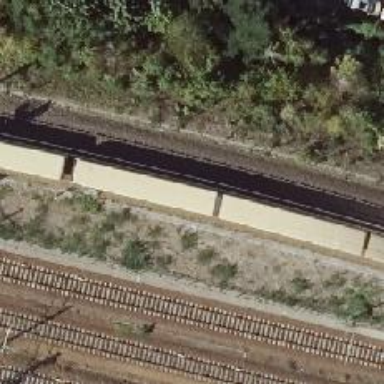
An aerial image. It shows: Light rail electrified railway.